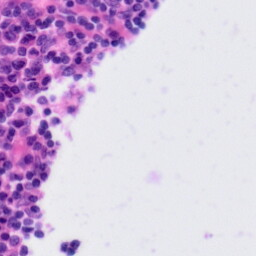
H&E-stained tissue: Tonsil